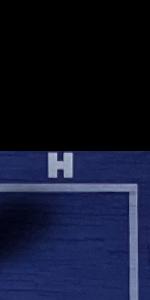
Label: Empty